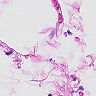
Metastatic tissue present: no